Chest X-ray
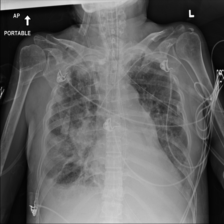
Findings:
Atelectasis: negative
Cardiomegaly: negative
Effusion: negative
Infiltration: negative
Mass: negative
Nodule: negative
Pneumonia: negative
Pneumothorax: negative
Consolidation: negative
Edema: negative
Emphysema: negative
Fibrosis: negative
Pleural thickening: negative
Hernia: negative